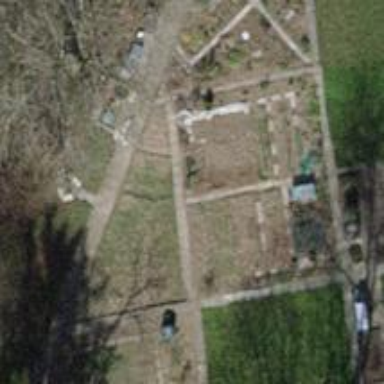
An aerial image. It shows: Allotments area.